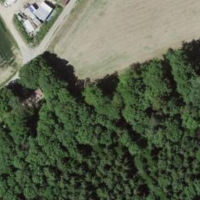
EUNIS habitat code: 41
Species observed at this site:
Lamium galeobdolon